The image is an STFT spectrogram (time versus frequency) of a rolling-element bearing's vibration signal. Classify the bearing condition as one of: normal, inner_race, outer_race, ball.
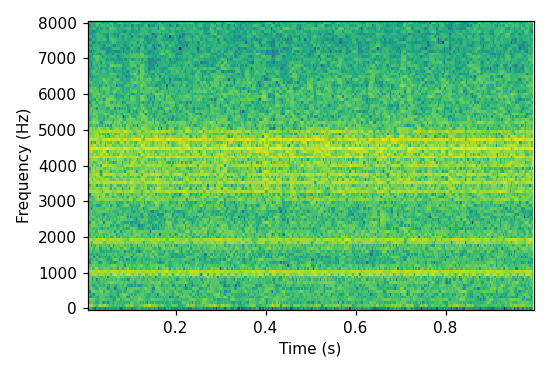
Answer: outer_race